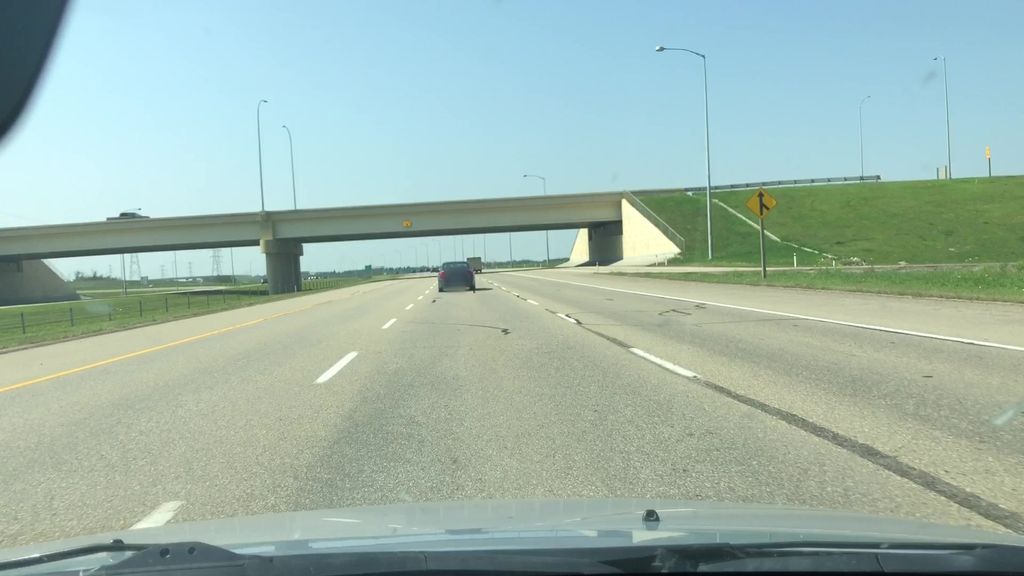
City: edmonton